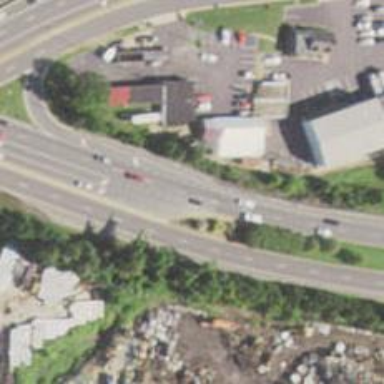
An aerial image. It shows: Asphalt trunk highway classified as expressway.